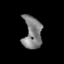
Tissue: prostate
Cell type: Fibroblasts
Senescence score: 0.7478
Nuclear area (px): 586
Mean DAPI intensity: 128.002